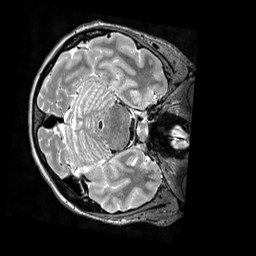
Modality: T2w
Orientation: axial
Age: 50
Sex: female
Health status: ill
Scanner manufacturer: siemens
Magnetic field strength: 3 T
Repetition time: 3.2 s
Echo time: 0.564 s